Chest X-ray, AP view. Patient: 63 years old, sex M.
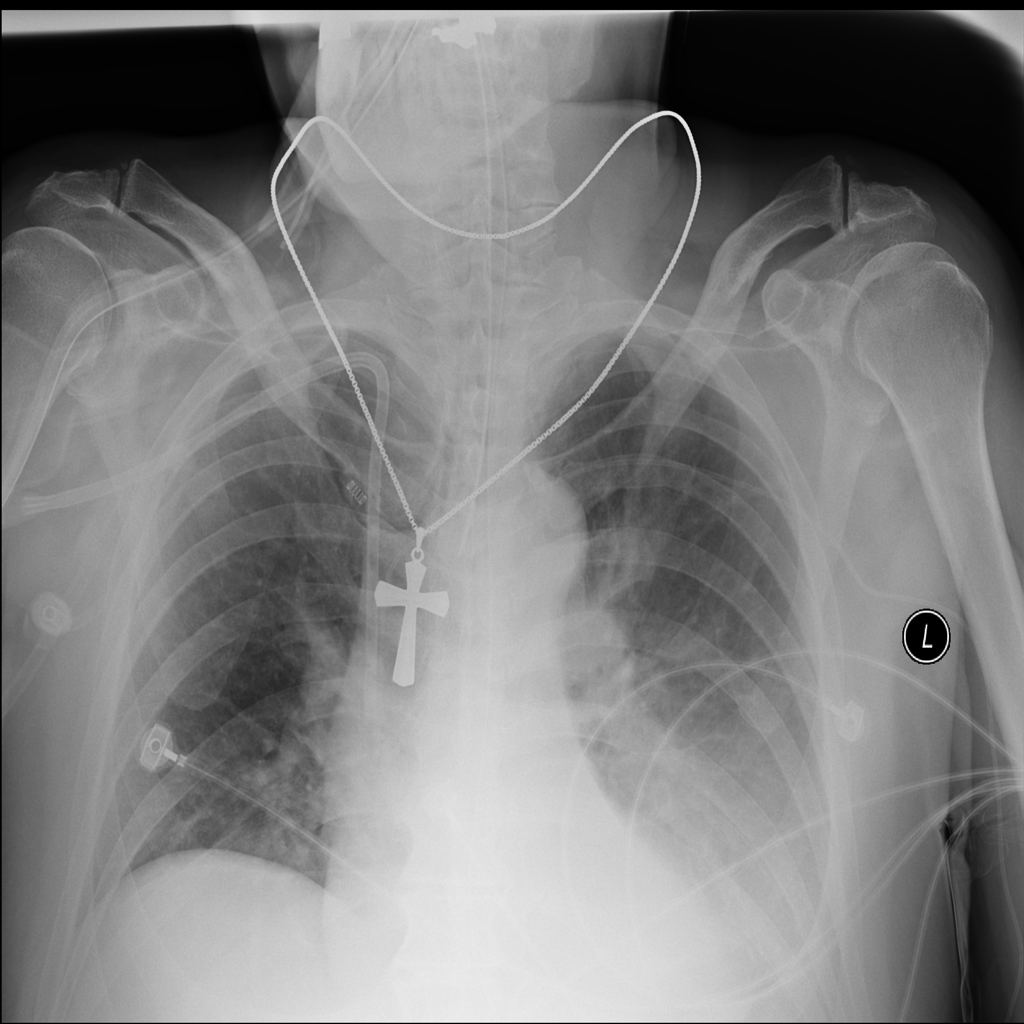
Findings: Atelectasis, Effusion